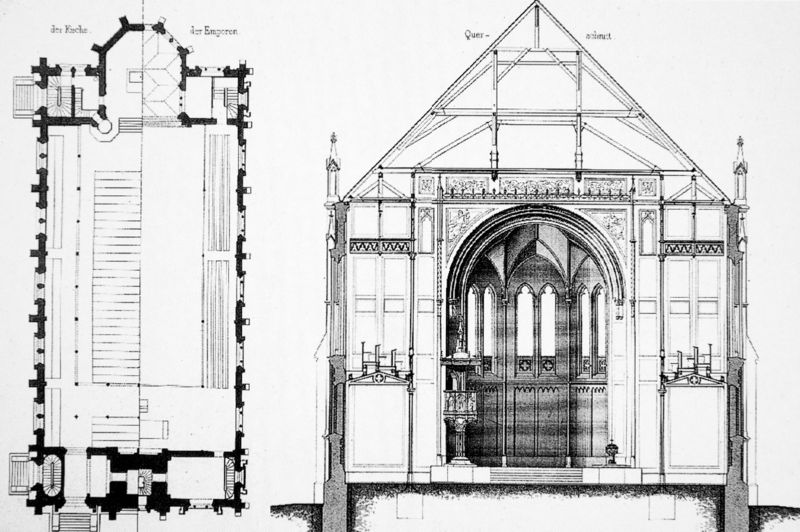
Titel: Lutherkirche, Ludwigshafen-Mitte, Grundriss und Schnitt
Künstler: August von Voit
Institution: Unbekannt
Schlagwörter: weiß, fenster, grau, holz, pfeiler, raum, schwarz, skizze, säulen, zeichnung, dach, gebäude, haus, alt, wand, architektur, kirche, gotik, turm, schiff, schiffe, bogen, giebel, mauer, empore, pilaster, kuppel, treppe, treppen, arch, arches, architecture, church, column, hall, stair, stairs, white, window, bench, black, france, grey, interior, old, spitz, wall, windows, seitenansicht, balken, floor, innenansicht, stufen, umriss, bögen, eingang, erker, tusche, gerüst, gewölbe, türmchen, dom, rippen, schnitt, schwarzweiß, dachstuhl, räume, entwurf, altar, bänke, langhaus, portal, kirchenschiff, mittelschiff, wood, gotisch, kanzel, rosette, stone, altarraum, apsis, struktur, treppenhaus, konstruktion, building, house, chor, kapelle, german, germany, horizontal, roof, tower, baroque, plan, entrance, drawing, paper, gothik, black and white, frame, graphic, sketch, french, saint, querschnitt, cross, glass, writing, zeichner, pass, rosetten, door, basilika, gebälk, gibel, grundriss, aufbau, maßwerk, aufriss, profanbau, zeichung, architekt, tonnengewölbe, romanisch, aufrisse, atrium, polygon, design, doors, pediment, section, hallenkirche, dachgiebel, apse, basilica, cathedral, narthex, nave, chirst, floor plan, jesus, pews, walls, spitzdach, taufbecken, dachkonstruktion, blaupause, neogotik, neugotik, architect, ceiling, cross section, elevation, front, plans, symmetry, construction, entry, vertical, art, ground, what, fiale, large, engraving, map, pencil, england, gothic, aisle, choir, draw, kirhe, measurements, nishce, rectangles, religion, squares, trefoil, chorraum, angles, lines, top, steeple, neogothic, christian, structure, christianity, saints, vault, latin, octagon, geometry, chapel, text, big, barn, tall, beams, needle, pointed, diagram, guide, schematic, europe, spitze, triangle, romaisch, holy, arcade, architectural, blueprint, zeichen, aps, panel, bauriss, bau, pläne, kiche skizze, romanishc, kmauer, ground plan, pinnacle, seating, pulpit, architechture, rafters, scetch, evelation, windpw, clerestory, chior, baptismal, pencel, layout, up, technical, quer, portfolio, label, bencj, dining hall, abse, tempel, bauplan, floow, black/white, neoklassizismuss, sction, carbuncle, cutaway, basilica plan, lancets, lancet, lancey window, attic, schematics, top view, front view, ceil, foundation, vier, prototype, design plan, pinacla, pinacle, floor plans, chancel, archeticture, staires, wals, taper, beems